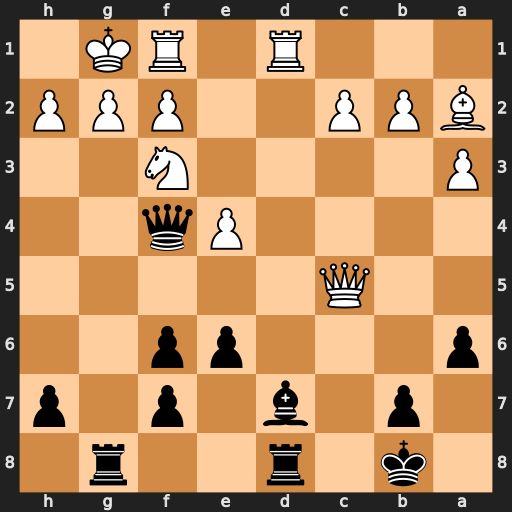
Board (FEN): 1k1r2r1/1p1b1p1p/p3pp2/2Q5/4Pq2/P4N2/BPP2PPP/3R1RK1
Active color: b
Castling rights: -
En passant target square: -
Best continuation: Rxg2+ Kh1 Qxf3